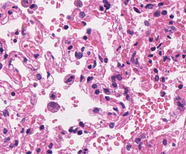
Tumor epithelial tissue: no
Tumor-associated stroma tissue: no
Normal tissue: yes